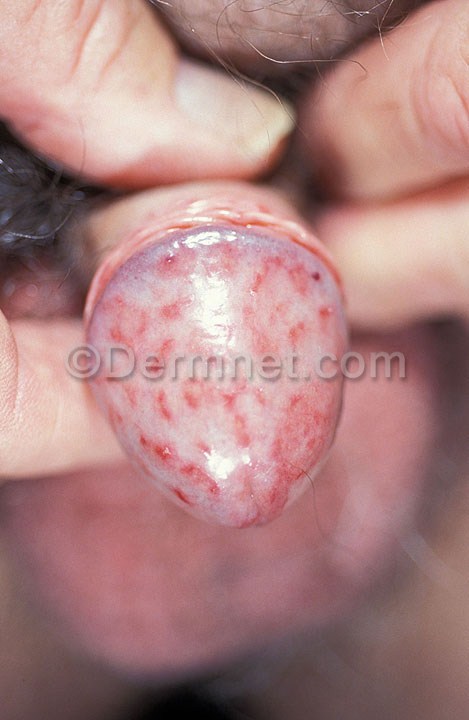
Disease: Scabies Lyme Disease and other Infestations and Bites